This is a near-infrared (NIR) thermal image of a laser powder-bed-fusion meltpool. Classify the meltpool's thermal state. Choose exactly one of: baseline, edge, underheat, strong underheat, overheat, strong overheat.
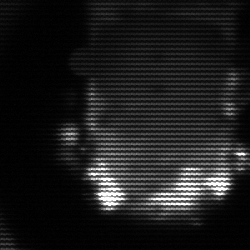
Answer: baseline